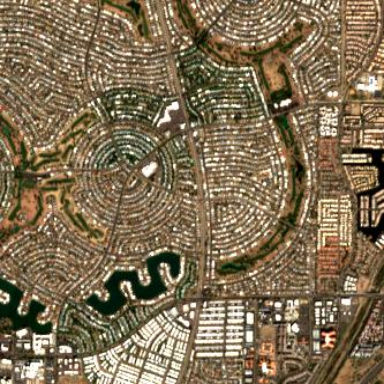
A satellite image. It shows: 18-hole golf course.